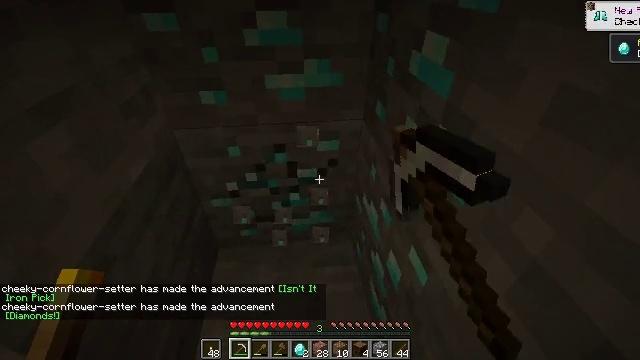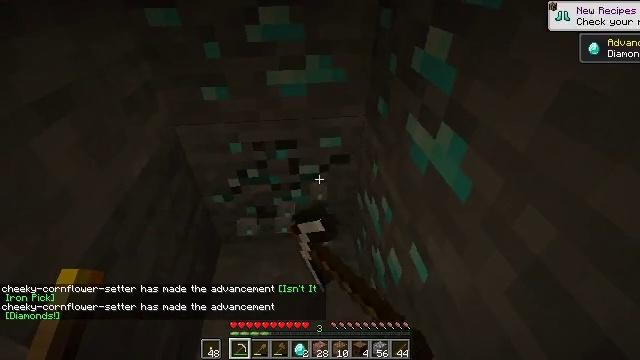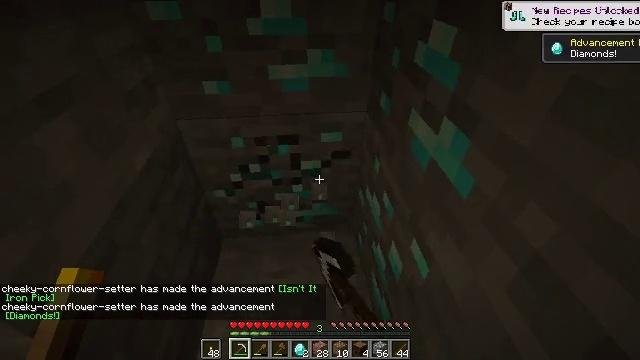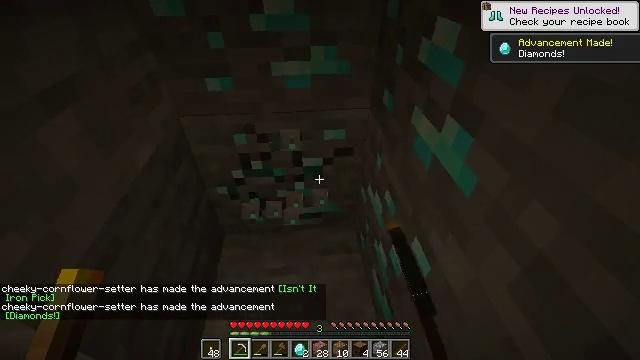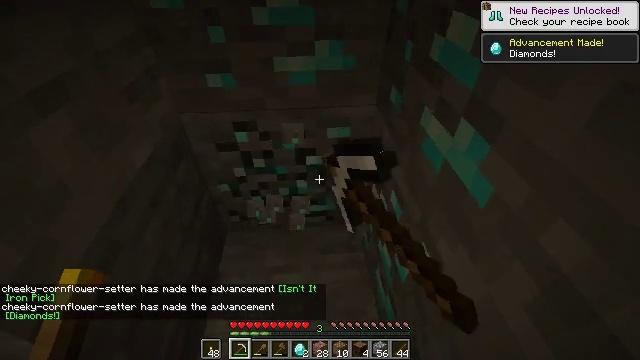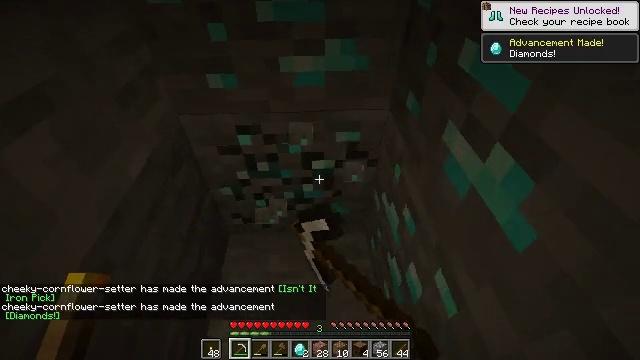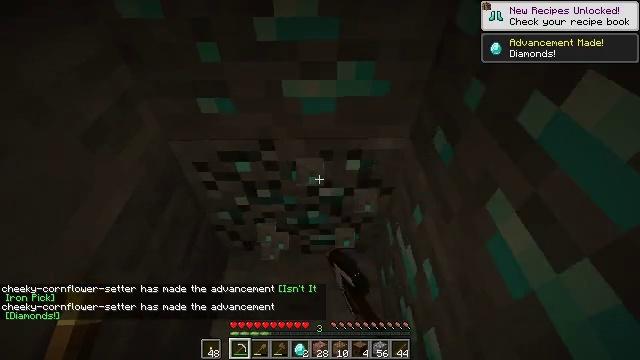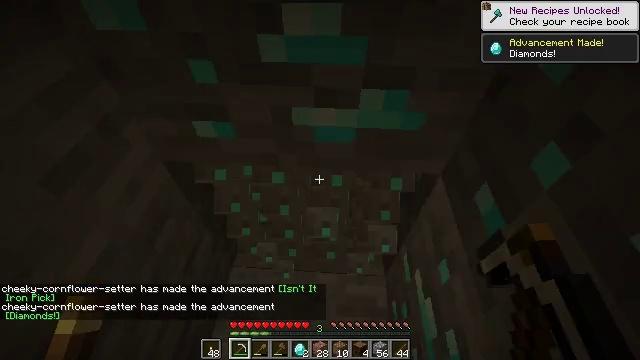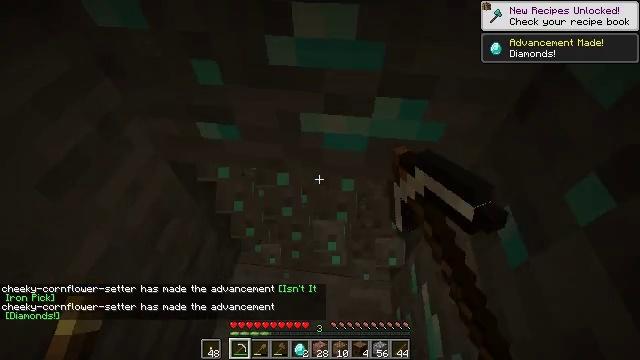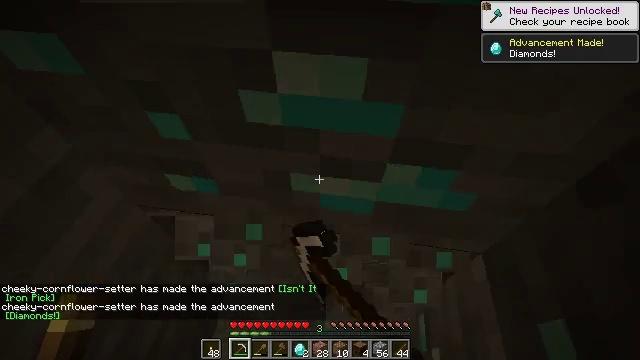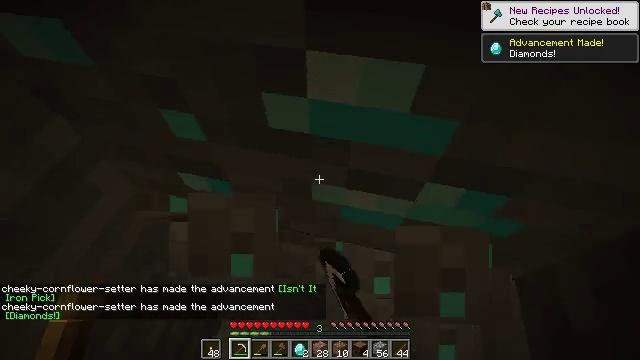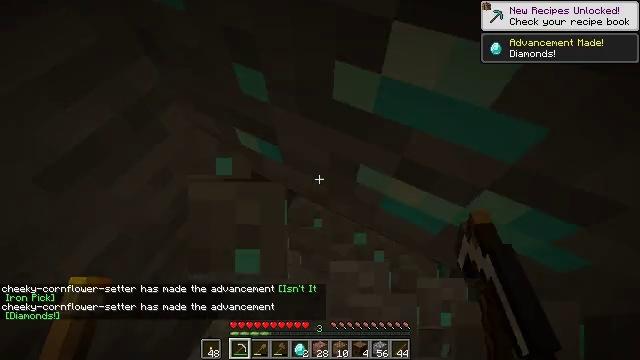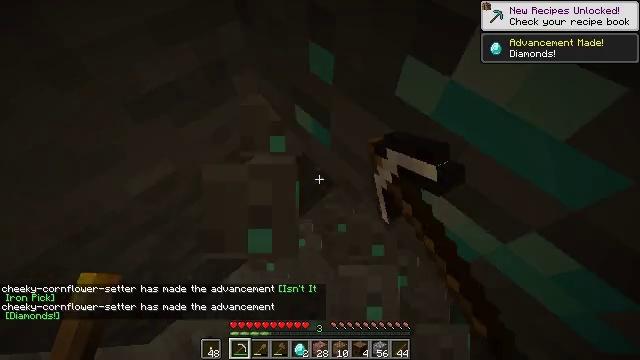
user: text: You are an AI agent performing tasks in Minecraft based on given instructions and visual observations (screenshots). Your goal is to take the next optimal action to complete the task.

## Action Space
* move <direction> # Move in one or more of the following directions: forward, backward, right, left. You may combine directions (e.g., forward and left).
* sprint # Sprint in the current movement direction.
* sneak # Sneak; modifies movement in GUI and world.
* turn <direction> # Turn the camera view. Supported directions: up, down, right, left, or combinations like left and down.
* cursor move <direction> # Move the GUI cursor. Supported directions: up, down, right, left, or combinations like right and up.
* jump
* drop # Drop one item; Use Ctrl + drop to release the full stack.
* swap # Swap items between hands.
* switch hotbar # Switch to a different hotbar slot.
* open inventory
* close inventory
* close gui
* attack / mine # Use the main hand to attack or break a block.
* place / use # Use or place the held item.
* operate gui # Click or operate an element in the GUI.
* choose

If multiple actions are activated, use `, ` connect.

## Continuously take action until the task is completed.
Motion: motion action
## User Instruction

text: Gather diamond ore with a pickaxe.
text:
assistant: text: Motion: attack / mine
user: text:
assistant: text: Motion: turn down, attack / mine
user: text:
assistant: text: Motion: attack / mine
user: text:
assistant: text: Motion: move forward, turn down, attack / mine
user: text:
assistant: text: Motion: move forward, turn left and down, attack / mine
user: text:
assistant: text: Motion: move forward, turn left and down, attack / mine
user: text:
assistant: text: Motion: move forward, turn left and down, attack / mine
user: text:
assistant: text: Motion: move forward, turn left and down, attack / mine
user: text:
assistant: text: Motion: move forward, turn left and down, attack / mine
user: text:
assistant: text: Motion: move forward, turn left and down, attack / mine
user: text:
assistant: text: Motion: move forward and move right, turn left and down, attack / mine
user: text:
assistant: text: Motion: move right, turn left and down
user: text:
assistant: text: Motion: turn down